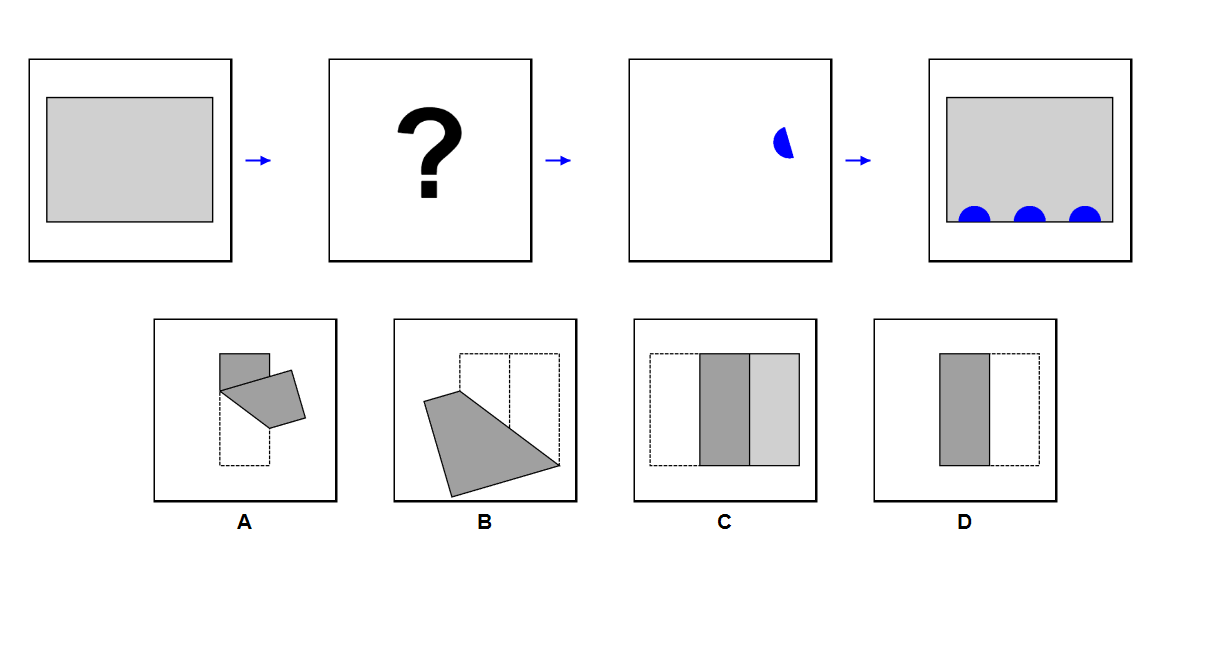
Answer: B